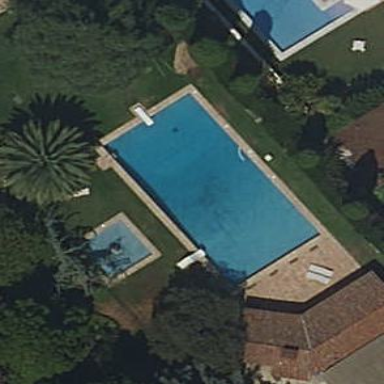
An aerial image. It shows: Swimming pool located in leisure land.